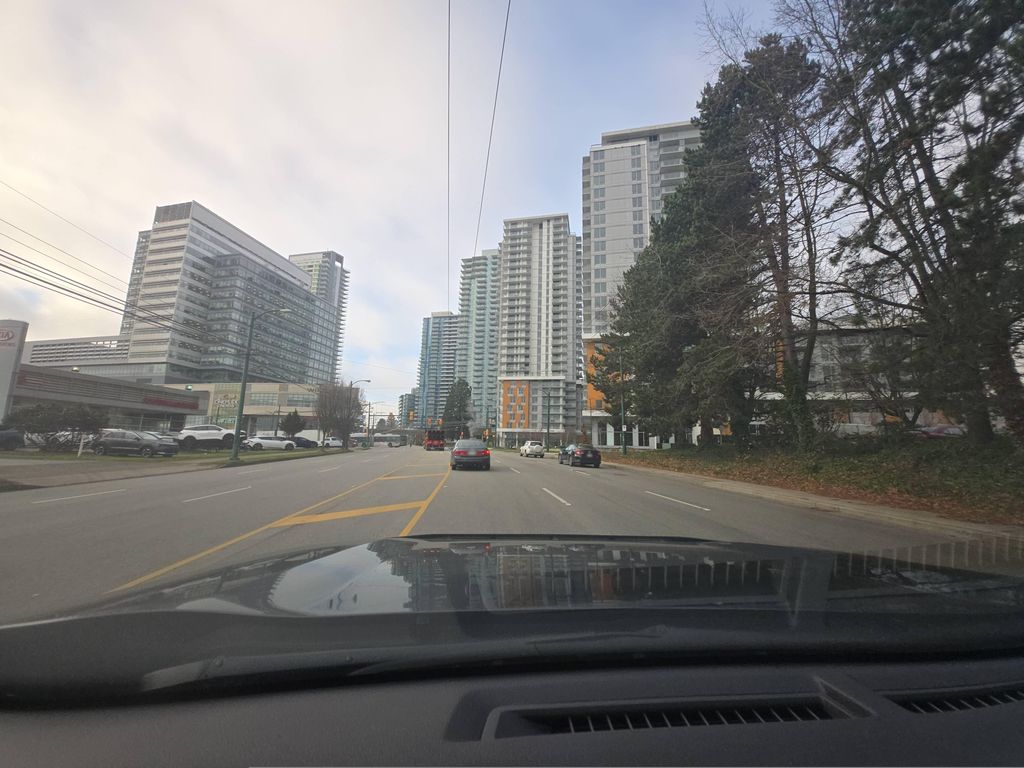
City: vancouver